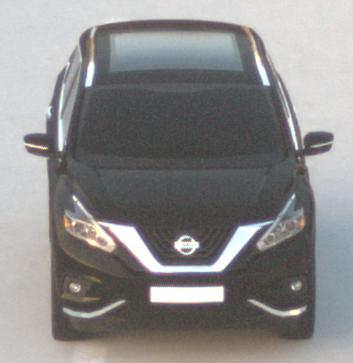
Make: Nissan
Model: Murano
Detailed model: Gen. 3 Z52
Model produced from: 2015
Doors: 5
Color: black
Road condition: dry road
Daytime: sunrise or sunset
Contrast: low contrast